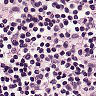
Metastatic tissue present: no